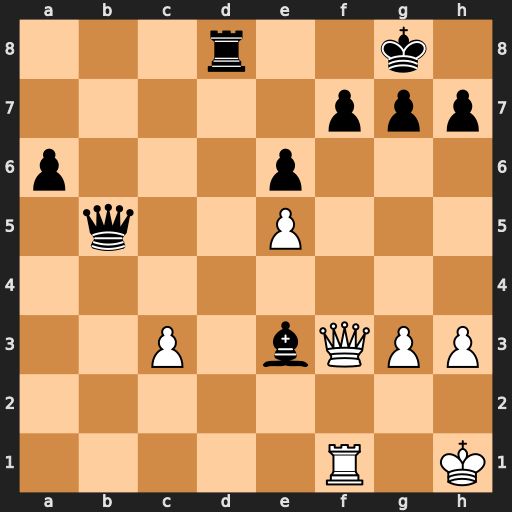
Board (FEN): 3r2k1/5ppp/p3p3/1q2P3/8/2P1bQPP/8/5R1K
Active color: w
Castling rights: -
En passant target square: -
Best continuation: Qxf7+ Kh8 Qf8+ Rxf8 Rxf8#